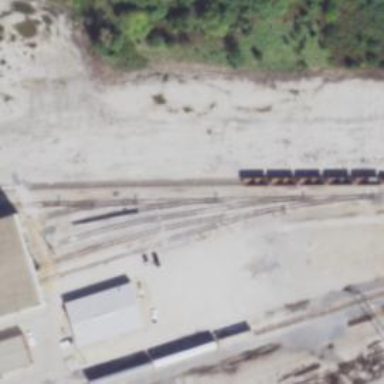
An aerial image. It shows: Railway yard used for servicing trains.